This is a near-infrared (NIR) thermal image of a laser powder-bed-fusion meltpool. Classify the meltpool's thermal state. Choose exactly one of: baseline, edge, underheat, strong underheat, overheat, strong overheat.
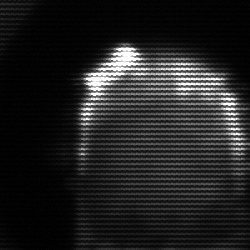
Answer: baseline